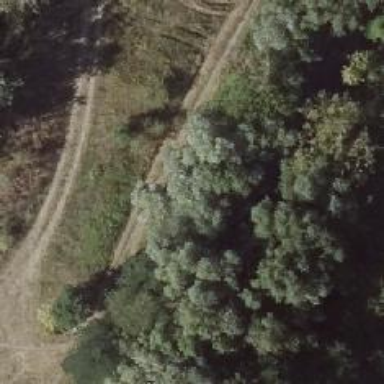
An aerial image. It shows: Path covered in grass.